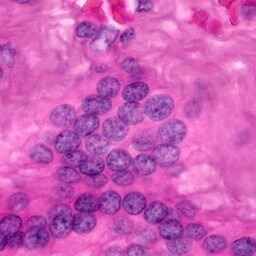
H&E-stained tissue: Pancreatic